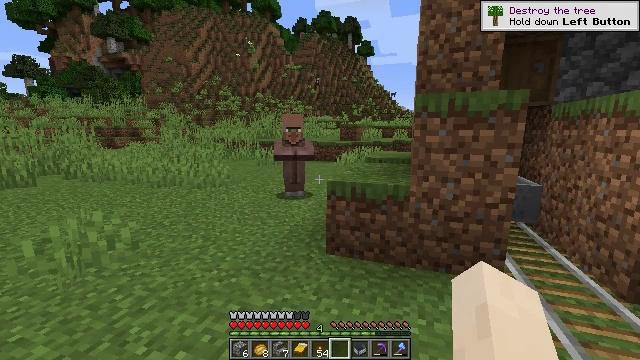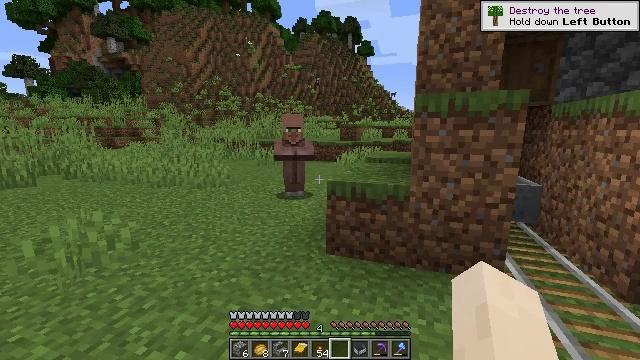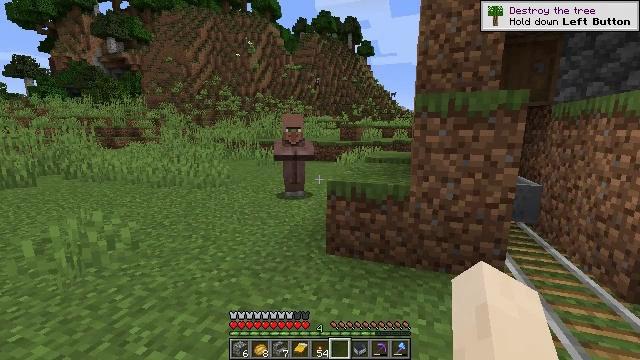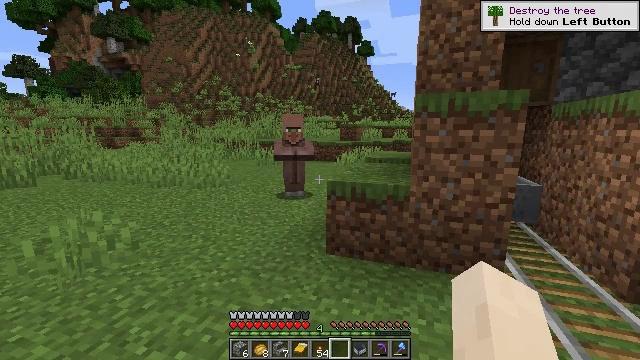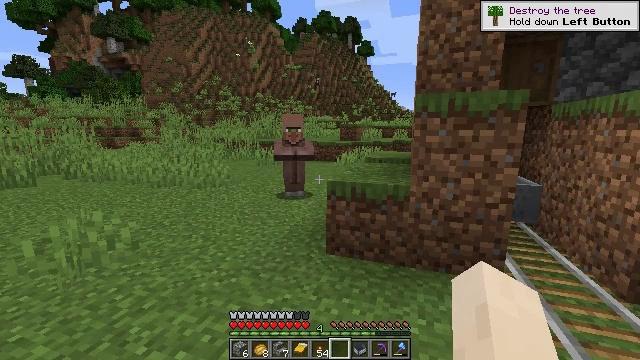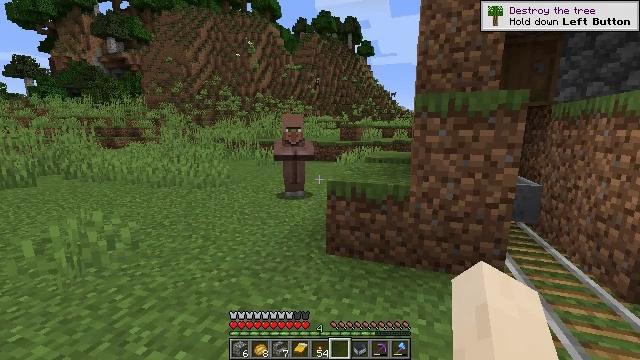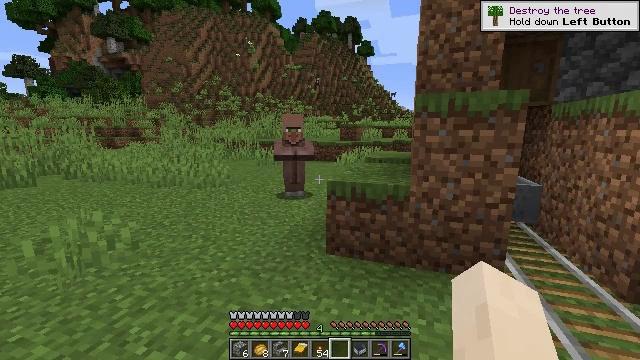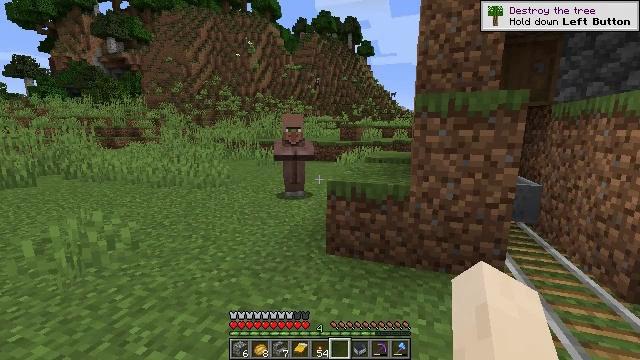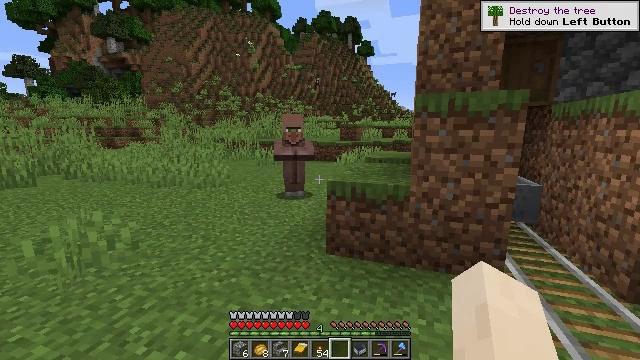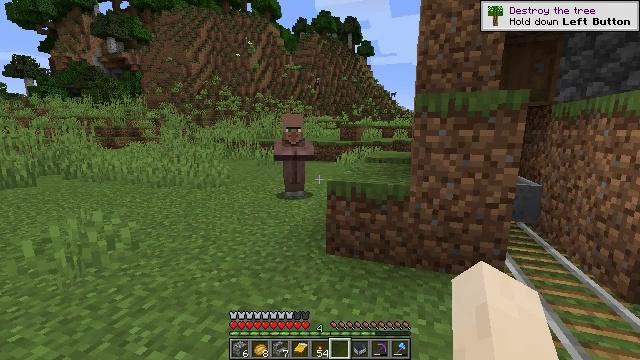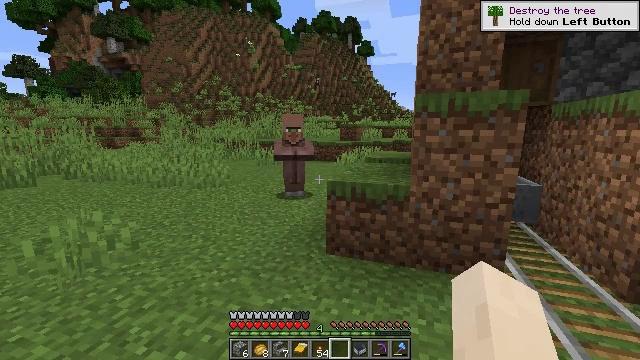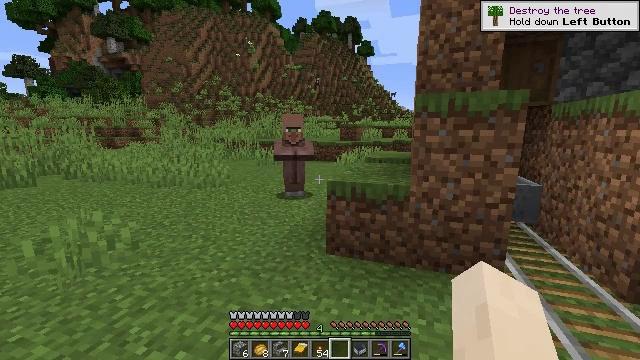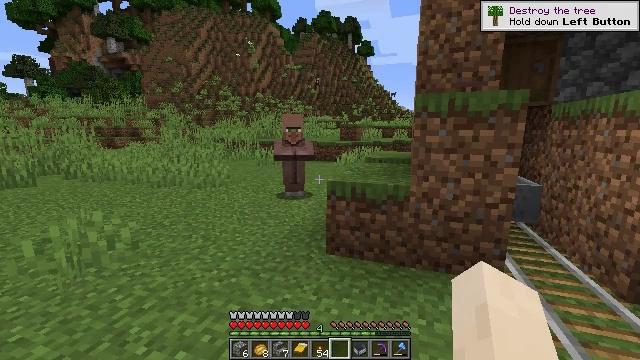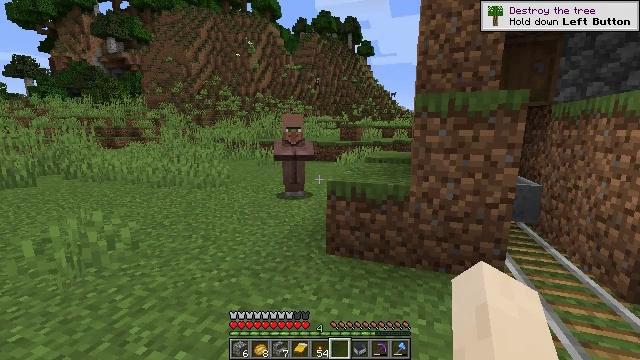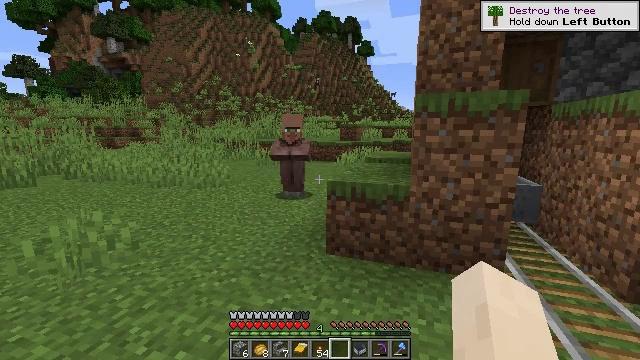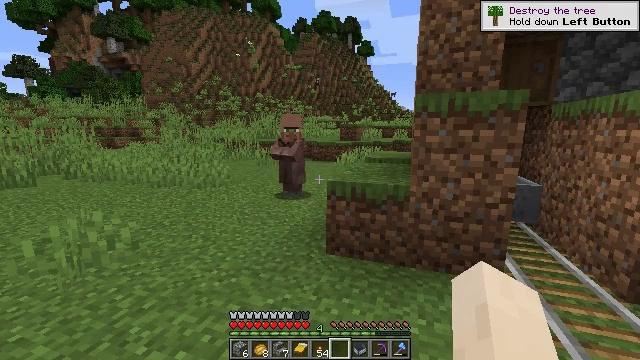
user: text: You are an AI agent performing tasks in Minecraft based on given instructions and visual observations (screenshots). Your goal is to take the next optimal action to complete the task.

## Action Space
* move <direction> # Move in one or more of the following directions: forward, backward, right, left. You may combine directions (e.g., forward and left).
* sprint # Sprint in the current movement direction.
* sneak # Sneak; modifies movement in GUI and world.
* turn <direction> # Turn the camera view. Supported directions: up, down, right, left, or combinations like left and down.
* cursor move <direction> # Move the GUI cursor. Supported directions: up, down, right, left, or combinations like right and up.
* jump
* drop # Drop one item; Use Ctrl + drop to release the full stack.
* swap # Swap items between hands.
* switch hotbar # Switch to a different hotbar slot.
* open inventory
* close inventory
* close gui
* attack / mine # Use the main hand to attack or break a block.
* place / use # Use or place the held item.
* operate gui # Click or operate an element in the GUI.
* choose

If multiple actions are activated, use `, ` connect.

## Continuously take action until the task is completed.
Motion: motion action
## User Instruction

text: Smash the barrel to get its contents.
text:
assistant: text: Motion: no_op
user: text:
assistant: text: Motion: no_op
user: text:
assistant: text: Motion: no_op
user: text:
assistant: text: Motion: no_op
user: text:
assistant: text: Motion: no_op
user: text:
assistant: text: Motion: no_op
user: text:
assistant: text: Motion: no_op
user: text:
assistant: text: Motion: no_op
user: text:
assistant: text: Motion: no_op
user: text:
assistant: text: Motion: no_op
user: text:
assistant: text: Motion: no_op
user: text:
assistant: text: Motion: no_op
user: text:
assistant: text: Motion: no_op
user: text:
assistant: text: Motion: no_op
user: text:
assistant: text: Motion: no_op
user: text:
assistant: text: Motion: no_op
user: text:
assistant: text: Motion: no_op
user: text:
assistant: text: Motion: no_op
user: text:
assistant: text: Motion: no_op
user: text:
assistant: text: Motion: no_op
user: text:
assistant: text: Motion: no_op
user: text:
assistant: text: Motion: no_op
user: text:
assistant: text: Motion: no_op
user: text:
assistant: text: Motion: no_op
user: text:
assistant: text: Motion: no_op
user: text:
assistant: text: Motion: no_op
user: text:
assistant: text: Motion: no_op
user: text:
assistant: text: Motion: turn right
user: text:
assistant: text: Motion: turn right
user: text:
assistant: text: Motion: turn right